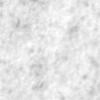
Label: no_change